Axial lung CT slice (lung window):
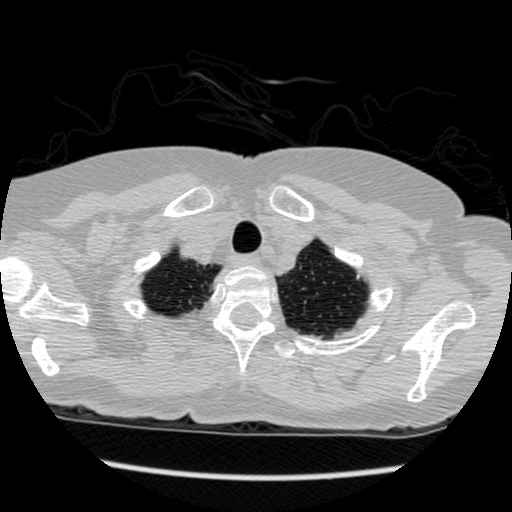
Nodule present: no